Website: crate-barrel
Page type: payment
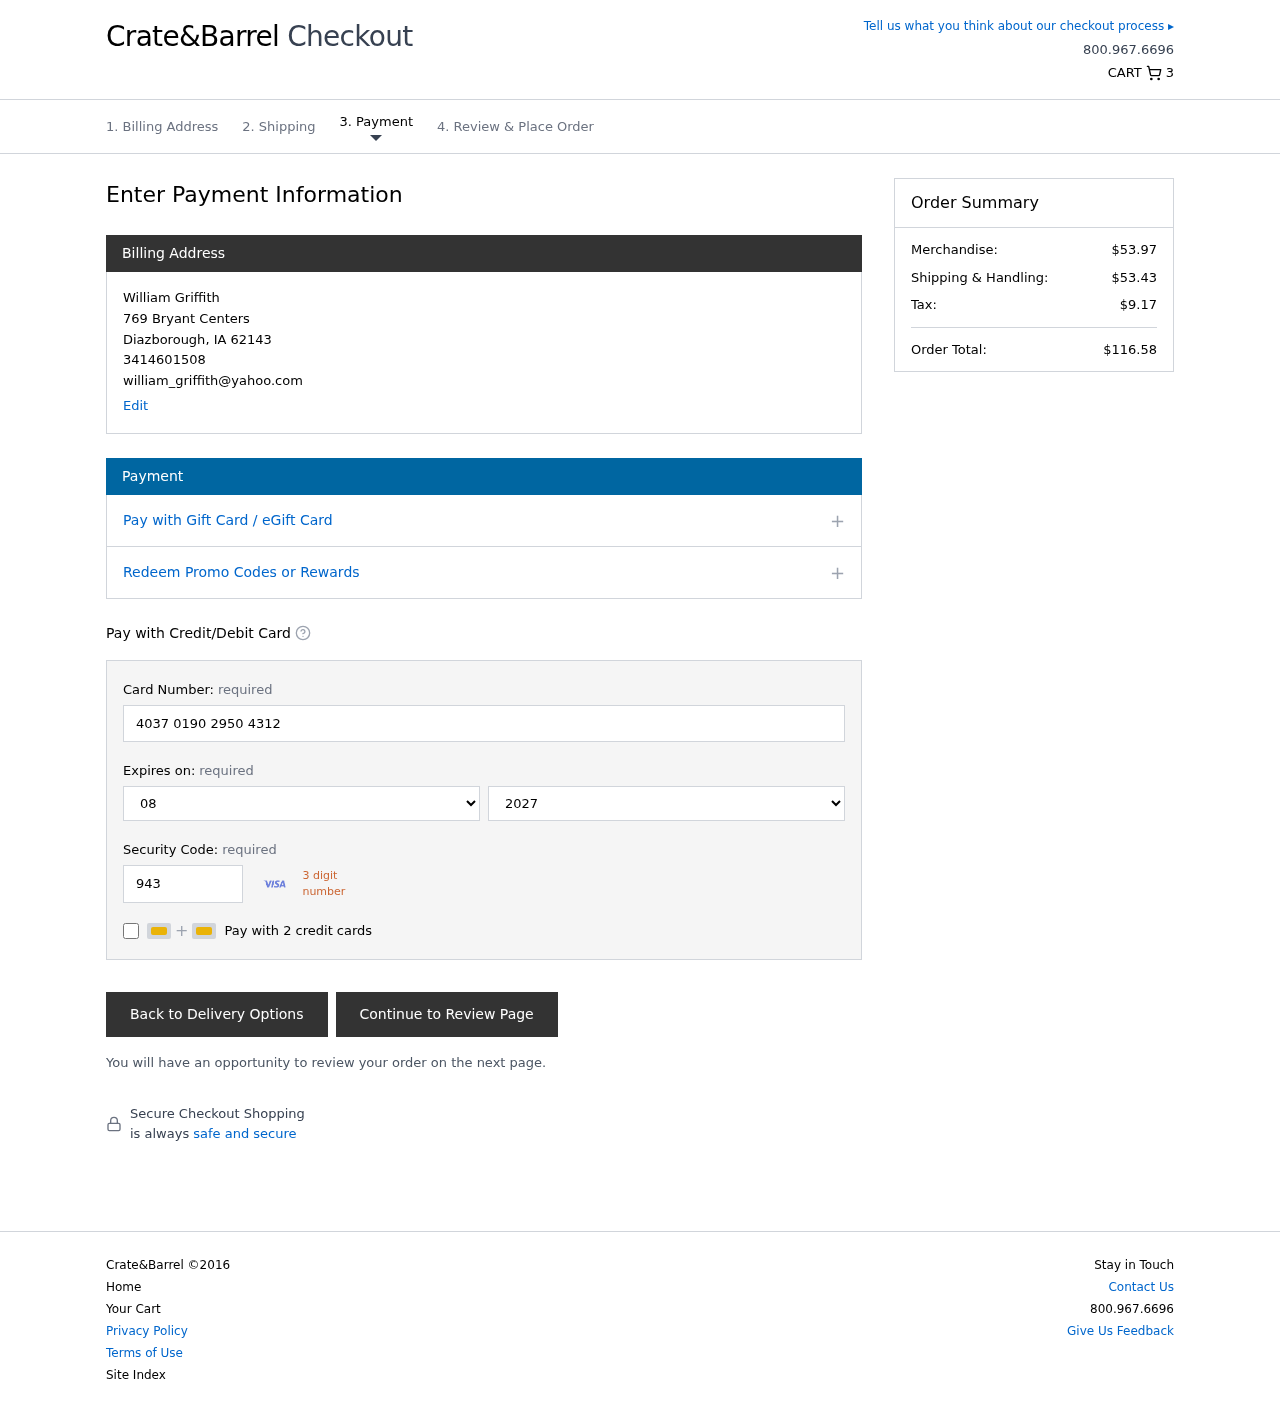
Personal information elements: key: PII_CARD_CVV
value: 943
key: PII_CARD_EXPIRY_MONTH
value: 08
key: PII_CARD_EXPIRY_YEAR
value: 27
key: PII_CARD_NUMBER
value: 4037 0190 2950 4312
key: PII_CITY
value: Diazborough
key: PII_EMAIL
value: william_griffith@yahoo.com
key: PII_FULLNAME
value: William Griffith
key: PII_PHONE
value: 3414601508
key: PII_POSTCODE
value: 62143
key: PII_STATE_ABBR
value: IA
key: PII_STREET
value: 769 Bryant Centers
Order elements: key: ORDER_NUM_ITEMS
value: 3
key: ORDER_SUBTOTAL
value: $53.97
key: ORDER_SHIPPING_COST
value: $53.43
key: ORDER_TAX
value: $9.17
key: ORDER_TOTAL
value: $116.58